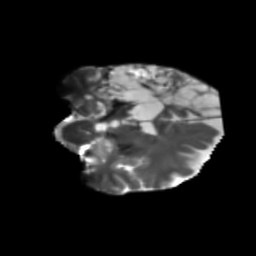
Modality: T2w
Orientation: coronal
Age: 61
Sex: female
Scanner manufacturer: siemens
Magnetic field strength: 3 T
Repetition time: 5.25 s
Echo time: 0.08 s